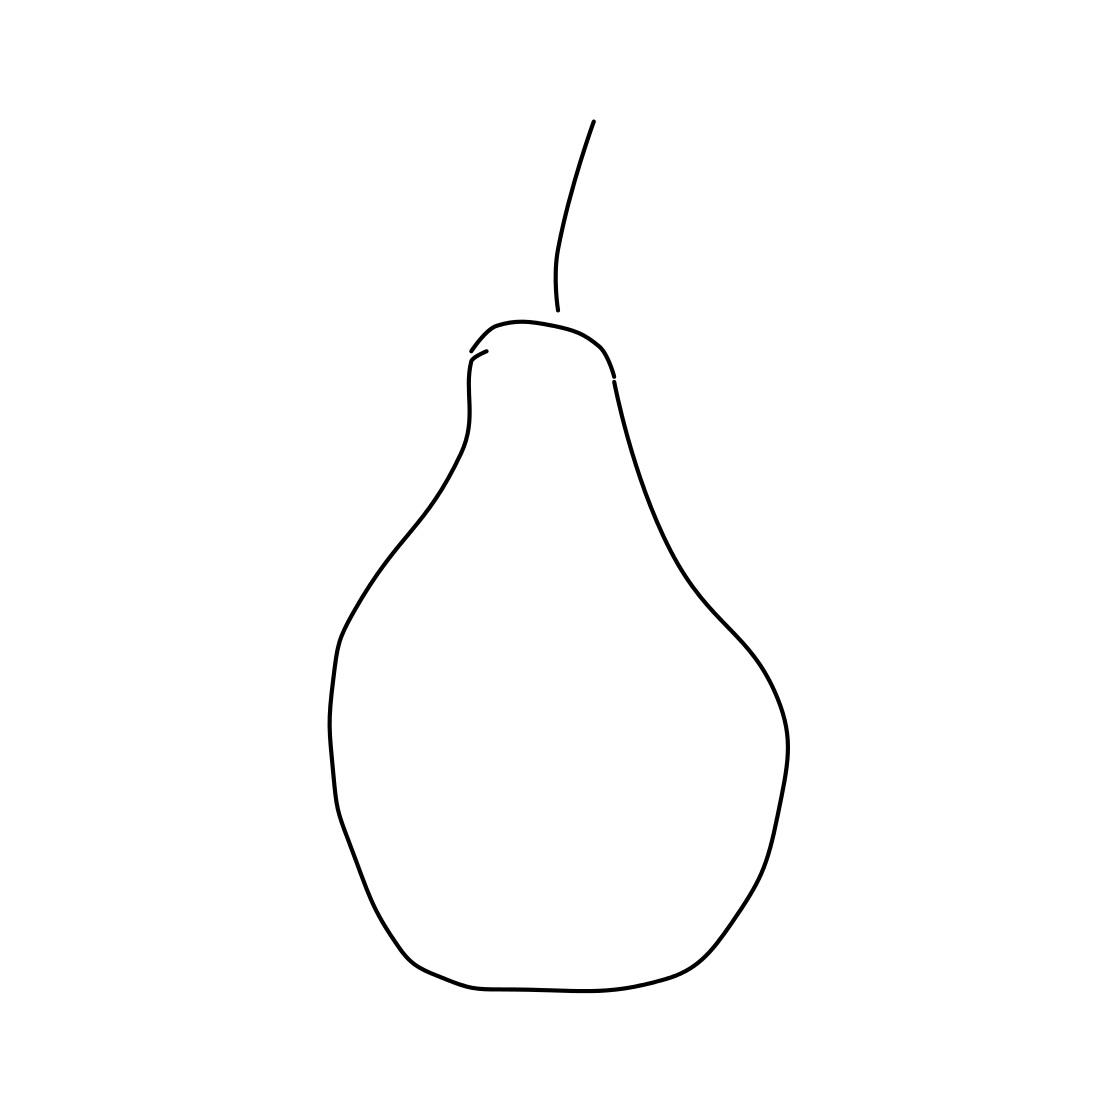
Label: pear